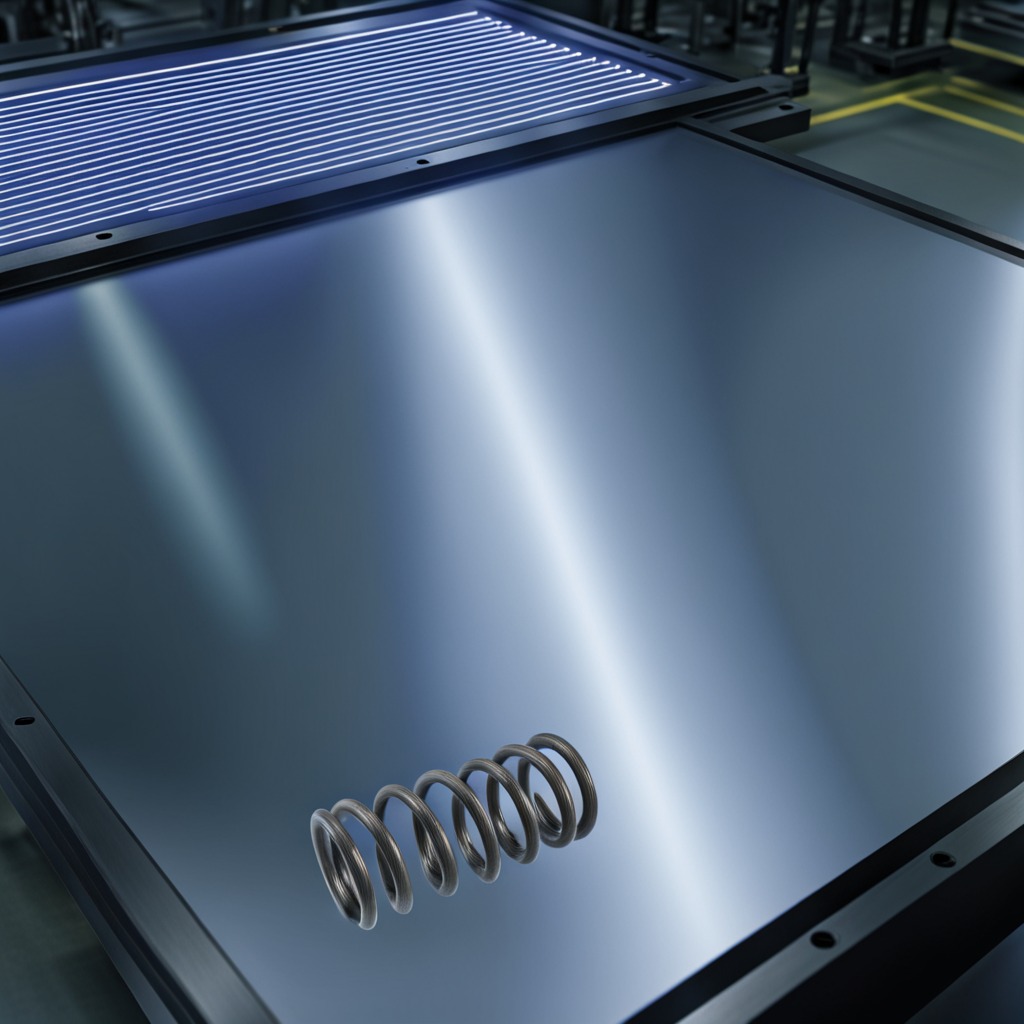
A coiled metal spring is lying on the metal table.